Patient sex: M
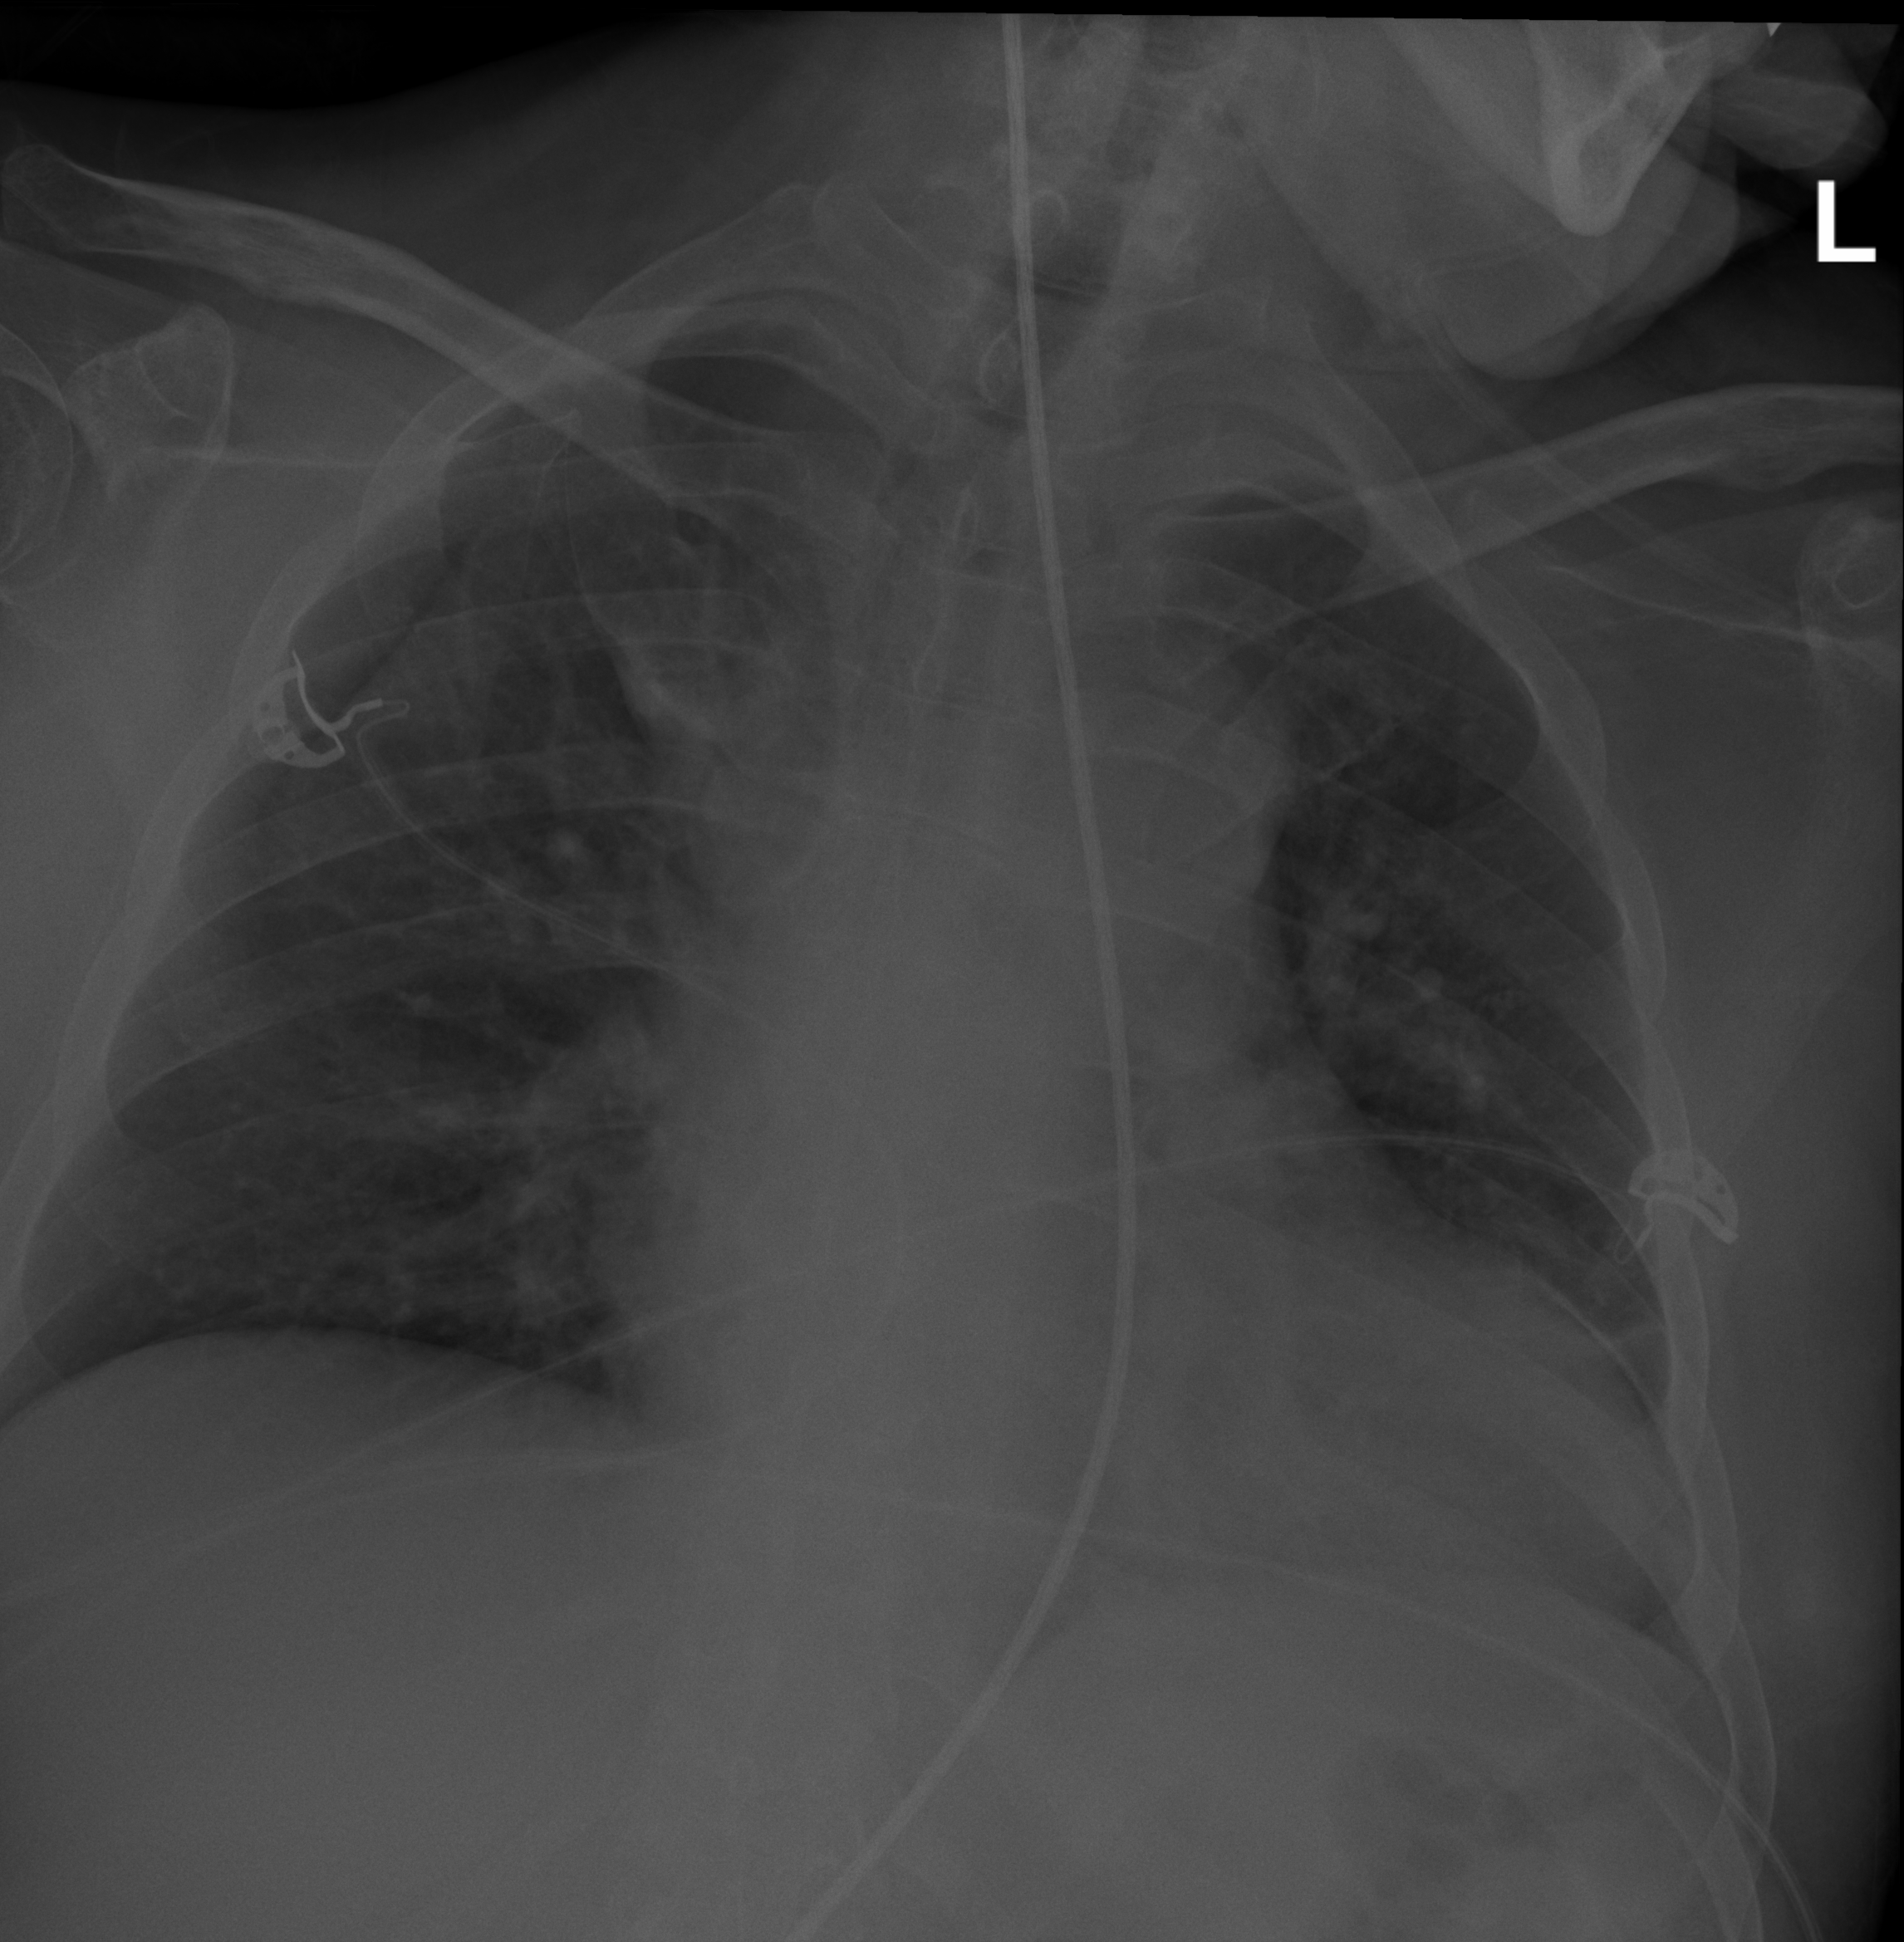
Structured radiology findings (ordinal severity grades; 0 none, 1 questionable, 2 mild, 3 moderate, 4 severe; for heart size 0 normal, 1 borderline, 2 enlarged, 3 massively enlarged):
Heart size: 1
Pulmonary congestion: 0
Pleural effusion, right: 0
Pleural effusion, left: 0
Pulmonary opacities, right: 2
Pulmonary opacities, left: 1
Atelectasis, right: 2
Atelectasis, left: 2